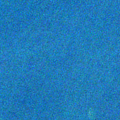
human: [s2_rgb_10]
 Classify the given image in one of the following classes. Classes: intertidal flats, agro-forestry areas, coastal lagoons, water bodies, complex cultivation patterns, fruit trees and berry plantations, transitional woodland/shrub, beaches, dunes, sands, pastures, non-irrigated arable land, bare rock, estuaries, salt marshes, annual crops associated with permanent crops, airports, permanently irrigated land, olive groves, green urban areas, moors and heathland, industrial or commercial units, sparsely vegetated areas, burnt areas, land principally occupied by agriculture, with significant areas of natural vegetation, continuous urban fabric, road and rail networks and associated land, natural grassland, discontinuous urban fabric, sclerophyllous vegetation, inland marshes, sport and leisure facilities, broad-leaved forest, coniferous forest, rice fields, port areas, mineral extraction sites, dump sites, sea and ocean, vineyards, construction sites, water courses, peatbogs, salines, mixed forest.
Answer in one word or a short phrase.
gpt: sea and ocean